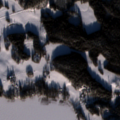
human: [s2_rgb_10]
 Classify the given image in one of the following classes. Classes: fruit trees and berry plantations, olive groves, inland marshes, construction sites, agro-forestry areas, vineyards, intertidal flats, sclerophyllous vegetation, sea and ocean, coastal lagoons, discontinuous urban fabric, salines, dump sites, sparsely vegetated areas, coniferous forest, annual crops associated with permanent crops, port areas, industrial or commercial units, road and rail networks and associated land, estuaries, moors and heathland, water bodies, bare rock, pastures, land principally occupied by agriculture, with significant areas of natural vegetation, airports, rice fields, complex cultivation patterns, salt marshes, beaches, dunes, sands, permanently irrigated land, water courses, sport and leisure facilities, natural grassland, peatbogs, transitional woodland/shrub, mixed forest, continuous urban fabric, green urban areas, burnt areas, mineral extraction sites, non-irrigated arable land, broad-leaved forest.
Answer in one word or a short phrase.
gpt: non-irrigated arable land, land principally occupied by agriculture, with significant areas of natural vegetation, coniferous forest, mixed forest, water bodies